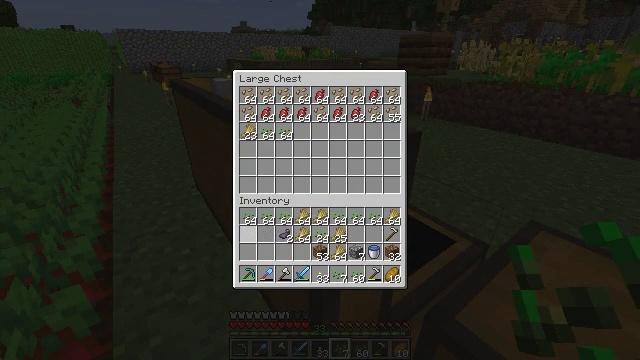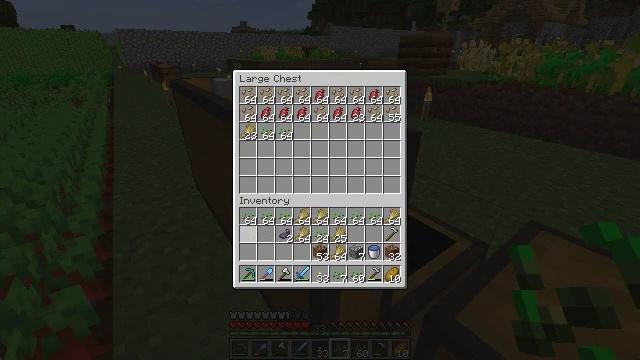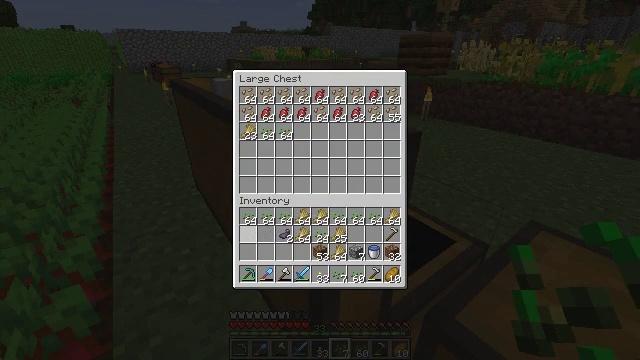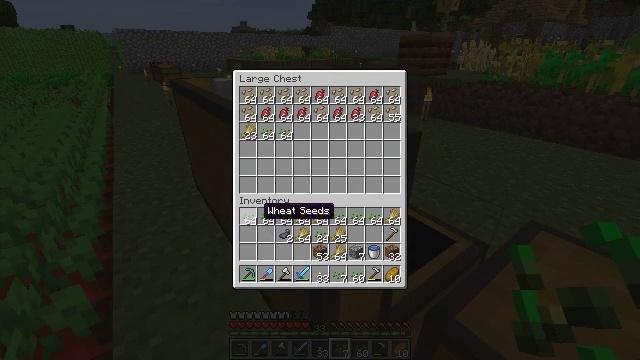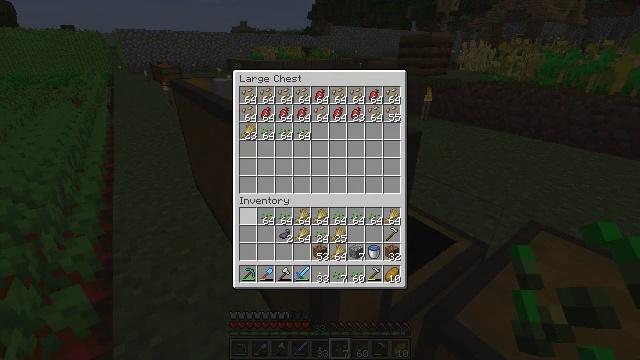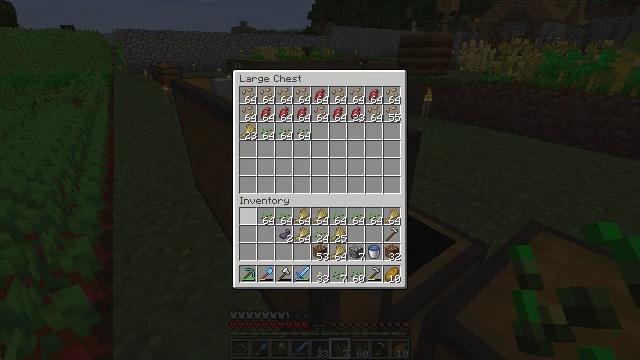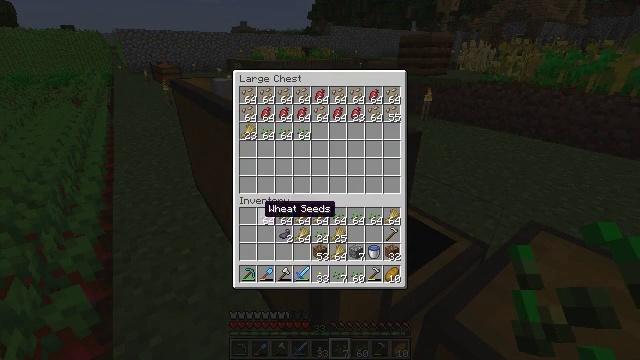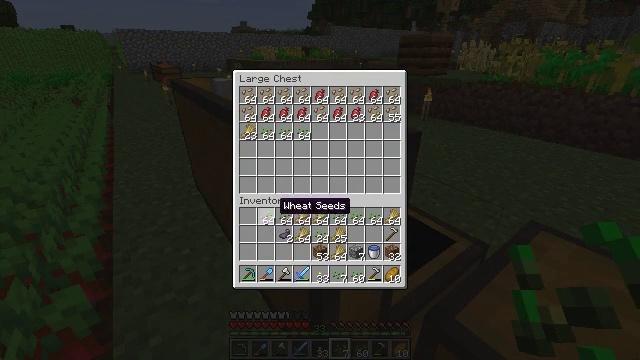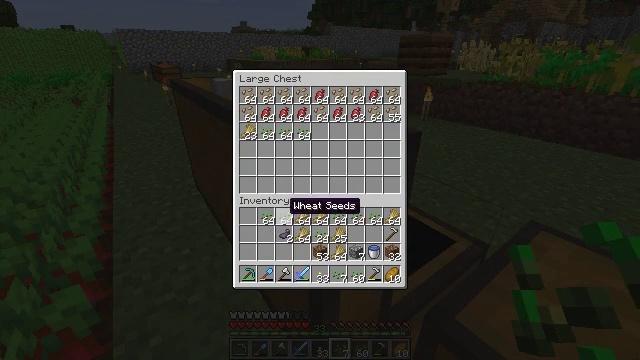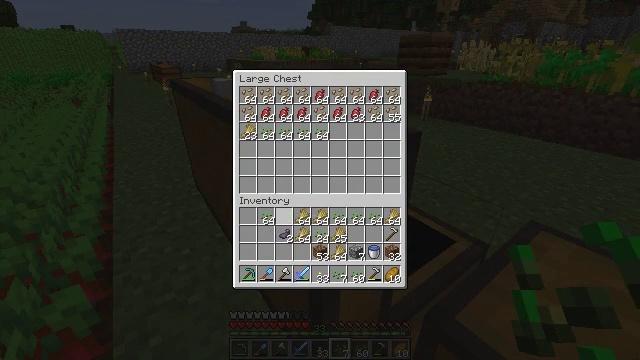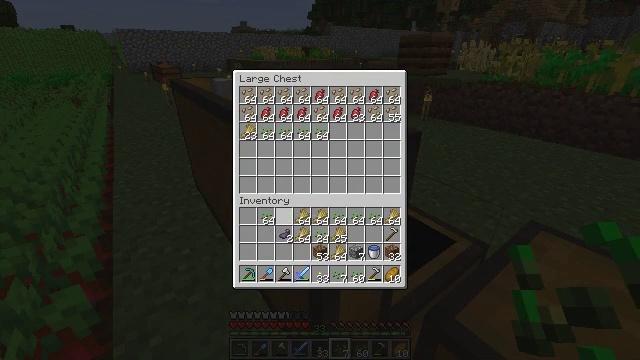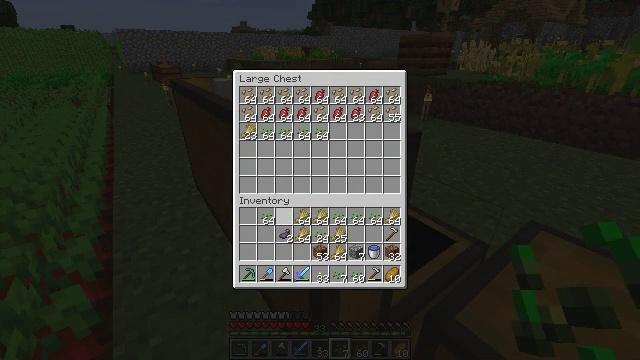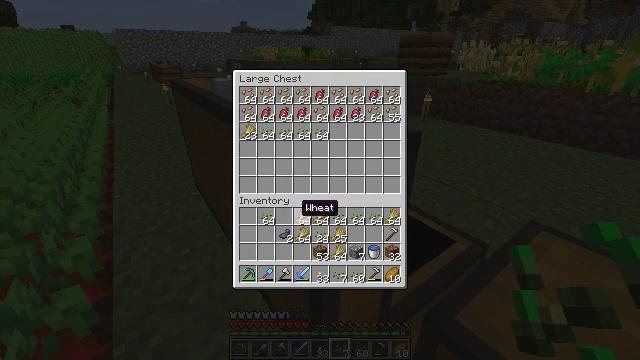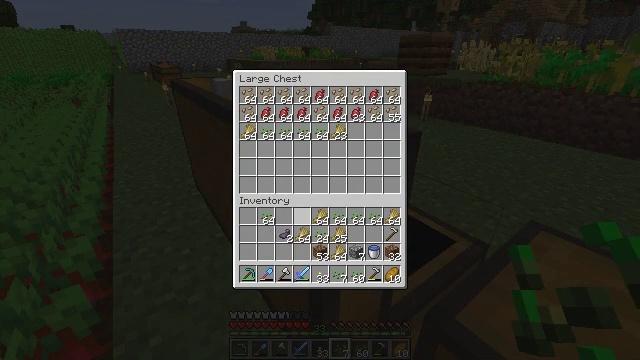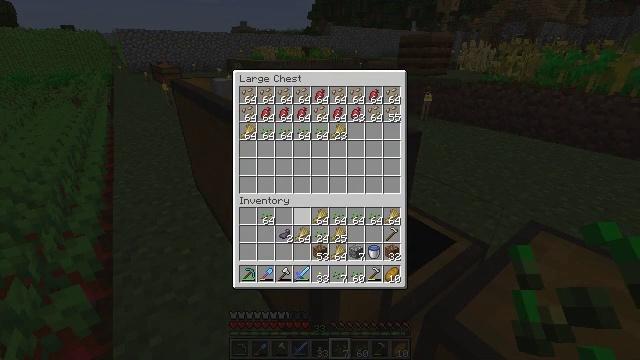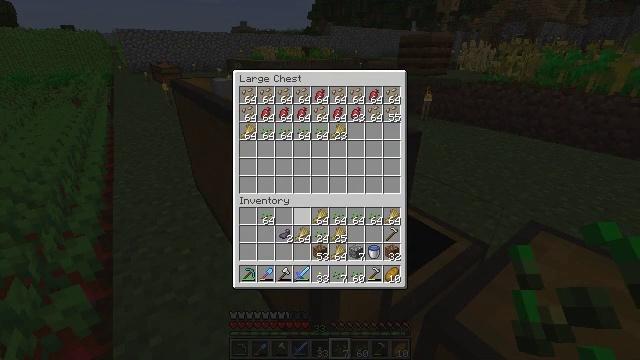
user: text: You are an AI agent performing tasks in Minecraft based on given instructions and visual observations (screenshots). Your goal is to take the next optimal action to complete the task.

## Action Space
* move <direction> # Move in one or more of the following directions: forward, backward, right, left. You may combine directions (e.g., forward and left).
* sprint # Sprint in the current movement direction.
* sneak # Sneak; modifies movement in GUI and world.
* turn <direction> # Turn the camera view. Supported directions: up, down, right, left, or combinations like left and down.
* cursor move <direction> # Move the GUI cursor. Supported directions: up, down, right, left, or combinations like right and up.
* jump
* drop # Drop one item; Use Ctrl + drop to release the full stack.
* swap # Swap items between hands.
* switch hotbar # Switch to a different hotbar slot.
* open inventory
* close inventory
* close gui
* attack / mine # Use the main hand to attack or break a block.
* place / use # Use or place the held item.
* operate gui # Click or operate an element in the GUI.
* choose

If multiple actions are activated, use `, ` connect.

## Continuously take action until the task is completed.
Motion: motion action
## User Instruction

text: Gather beetroots by breaking the plants.
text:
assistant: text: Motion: sneak, choose
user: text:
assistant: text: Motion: sneak, choose
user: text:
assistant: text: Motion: sneak, cursor move up
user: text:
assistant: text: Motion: sneak, choose
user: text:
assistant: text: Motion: sneak, choose
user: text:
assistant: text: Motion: sneak, choose
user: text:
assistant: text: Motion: sneak, cursor move right
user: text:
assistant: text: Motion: sneak, cursor move right
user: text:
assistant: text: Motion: sneak, choose
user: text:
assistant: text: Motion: sneak, choose
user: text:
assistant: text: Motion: sneak, choose
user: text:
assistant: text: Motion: sneak
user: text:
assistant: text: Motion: sneak, choose
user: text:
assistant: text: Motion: sneak, choose
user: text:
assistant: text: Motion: sneak, choose
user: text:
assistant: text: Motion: sneak, choose
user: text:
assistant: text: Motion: sneak, choose
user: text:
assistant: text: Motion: sneak, choose
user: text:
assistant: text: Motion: sneak
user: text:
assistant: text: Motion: sneak
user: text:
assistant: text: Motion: sneak
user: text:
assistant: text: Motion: sneak
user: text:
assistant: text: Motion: sneak
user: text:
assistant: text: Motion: sneak, choose
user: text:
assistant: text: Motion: sneak, choose
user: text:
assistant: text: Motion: sneak, choose
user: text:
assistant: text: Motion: sneak
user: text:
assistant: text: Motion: sneak, cursor move left
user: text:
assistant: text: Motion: sneak, cursor move left and up
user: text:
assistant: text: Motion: sneak, choose